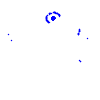
Particle: pion